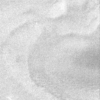
Label: not_dusty